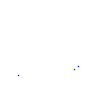
Particle: kaon